Question: Count the number of objects in the diagram.
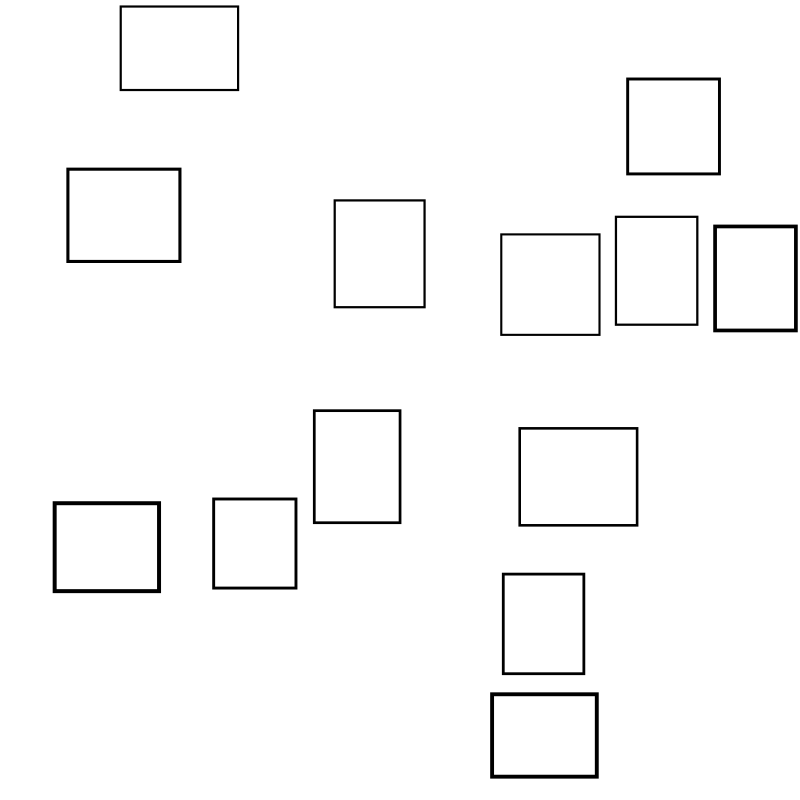
Answer: 13